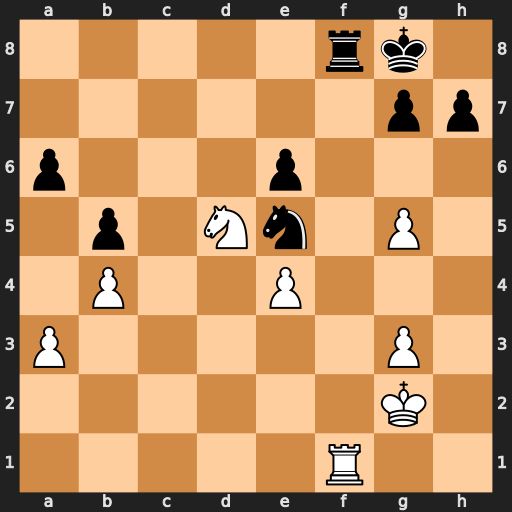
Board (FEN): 5rk1/6pp/p3p3/1p1Nn1P1/1P2P3/P5P1/6K1/5R2
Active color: w
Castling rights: -
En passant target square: -
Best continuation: Ne7+ Kh8 Rxf8#